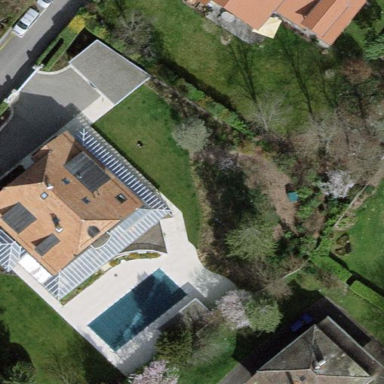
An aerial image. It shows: Garden enclosed by fence.